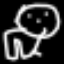
Label: frog